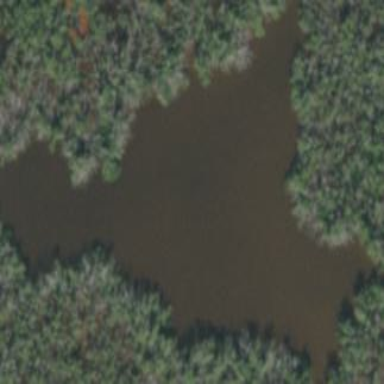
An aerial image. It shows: Pond surrounded by natural water.